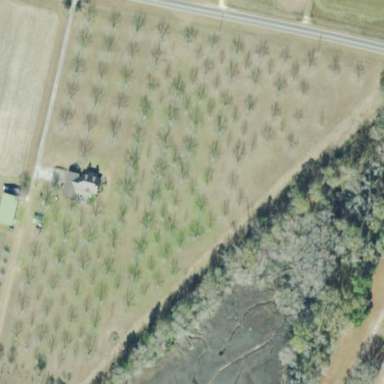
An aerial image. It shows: Orchard.